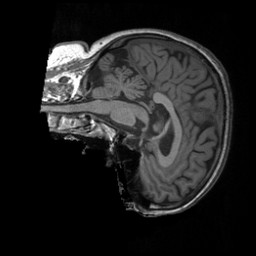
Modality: T1w
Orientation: sagittal
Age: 60
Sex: female
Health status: ill
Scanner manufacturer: siemens
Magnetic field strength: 3 T
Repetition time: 1.9 s
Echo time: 0.00247 s